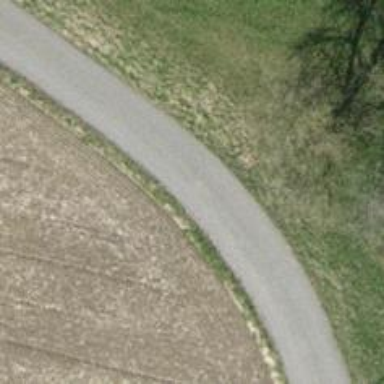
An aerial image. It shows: Well-maintained track road with grade 1 tracktype.